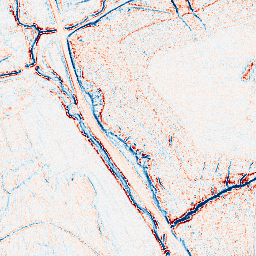
Category: classical
Decomposition family: uniform
Decomposition parameters: size: 5
Upsampling method: fft_zeropad
Upsampling parameters: scale: 8
Upsampling scale: 8